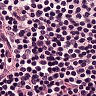
Metastatic tissue present: no